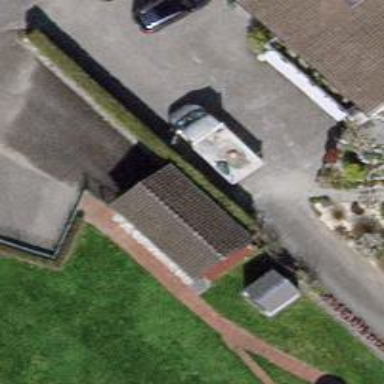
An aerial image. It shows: Garage.